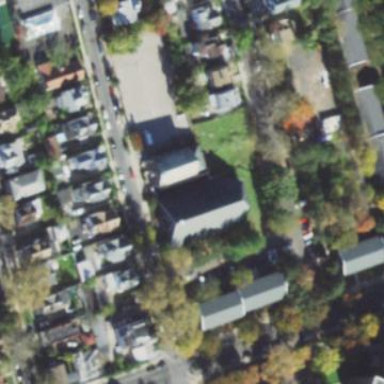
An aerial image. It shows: Building serving as place of worship.